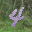
Label: 4